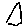
Label: triangle